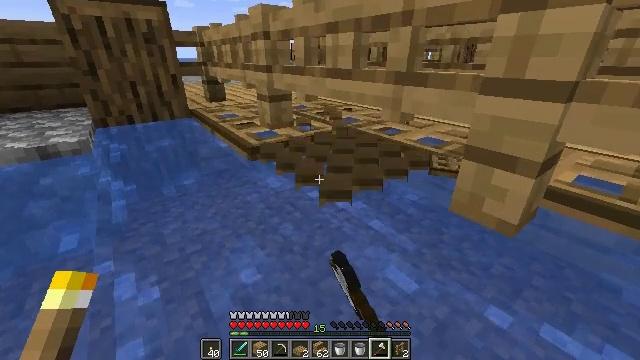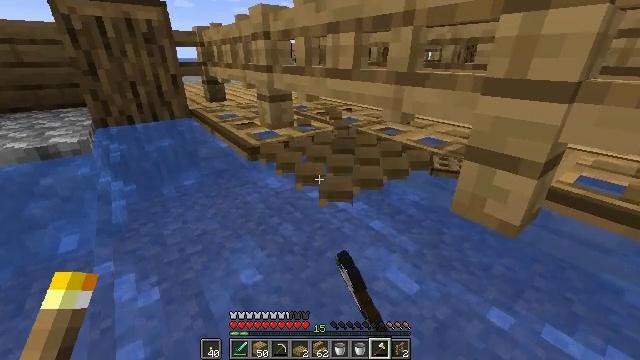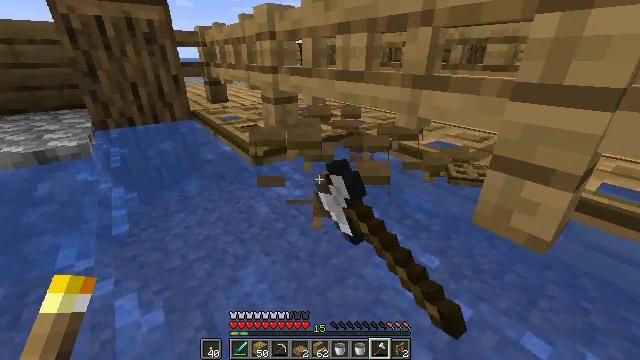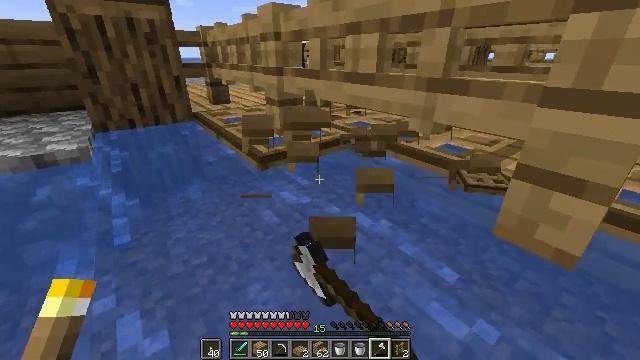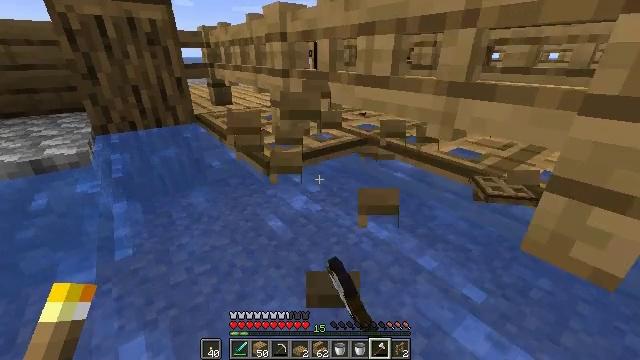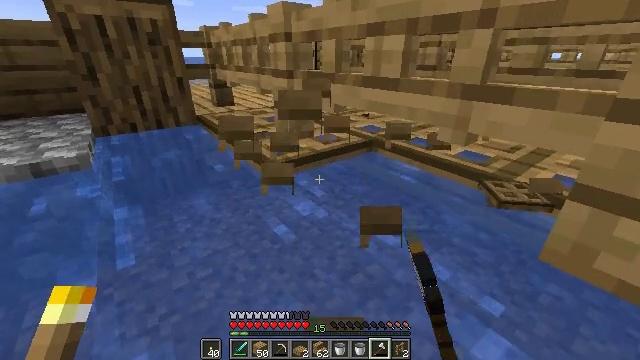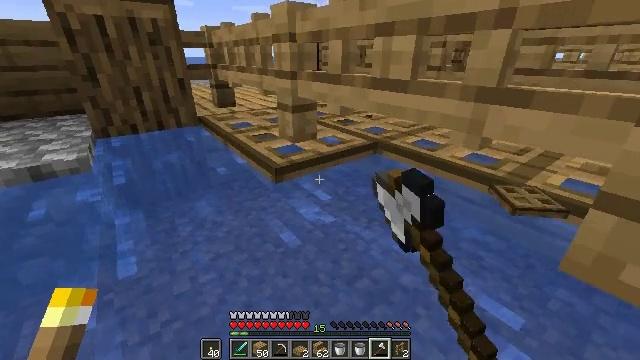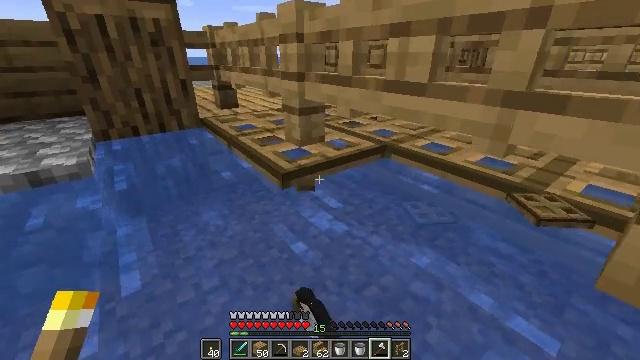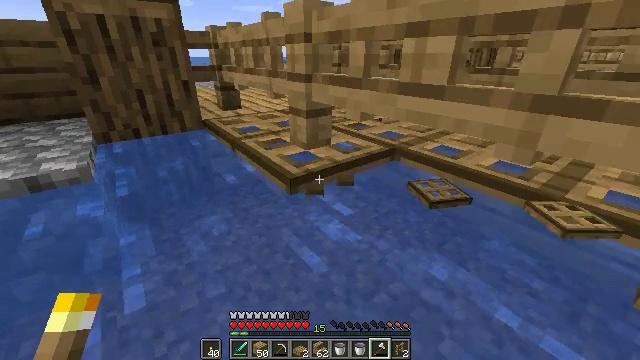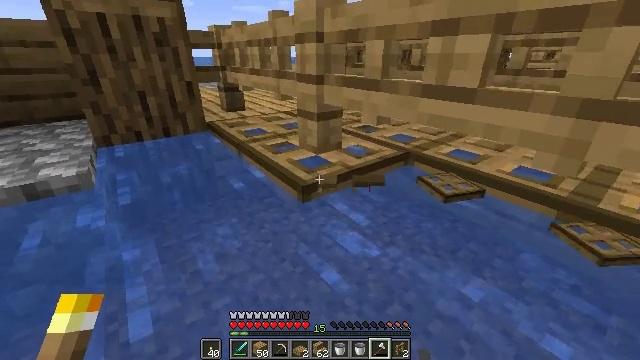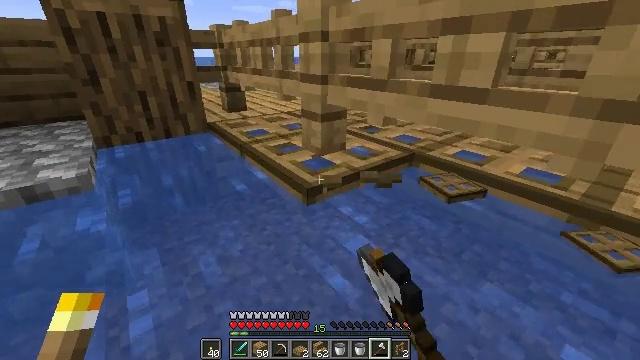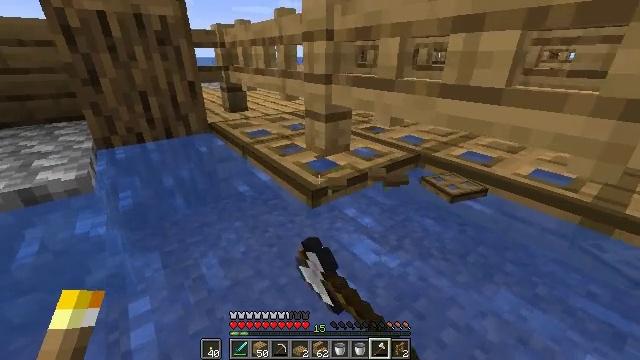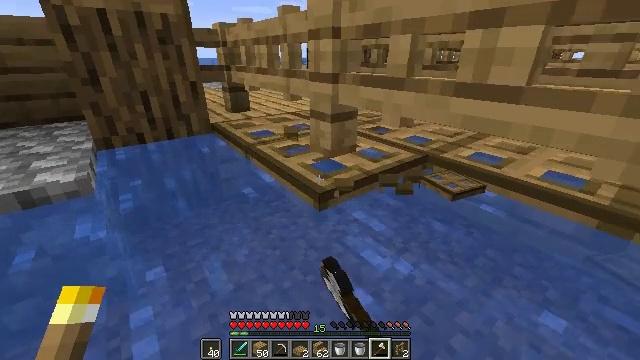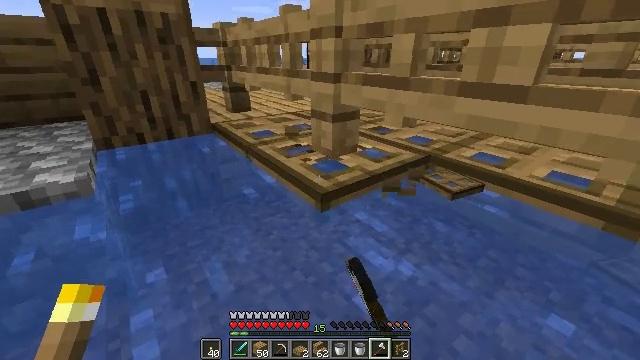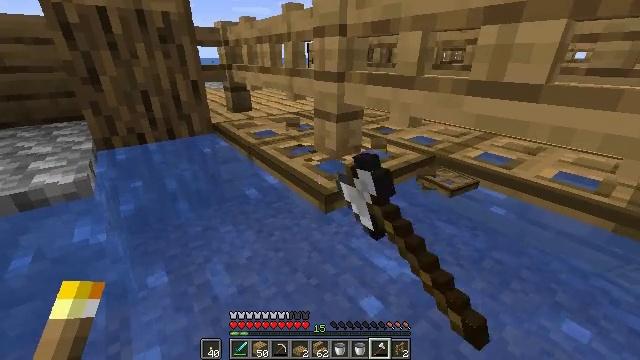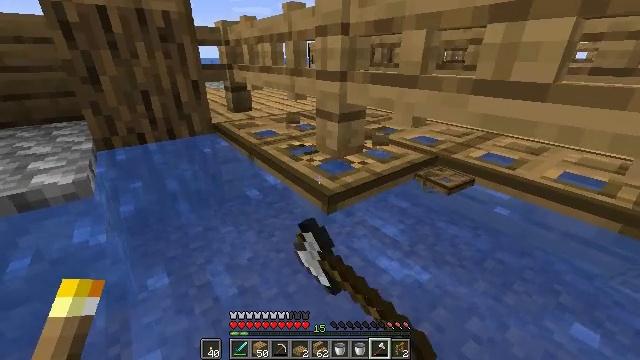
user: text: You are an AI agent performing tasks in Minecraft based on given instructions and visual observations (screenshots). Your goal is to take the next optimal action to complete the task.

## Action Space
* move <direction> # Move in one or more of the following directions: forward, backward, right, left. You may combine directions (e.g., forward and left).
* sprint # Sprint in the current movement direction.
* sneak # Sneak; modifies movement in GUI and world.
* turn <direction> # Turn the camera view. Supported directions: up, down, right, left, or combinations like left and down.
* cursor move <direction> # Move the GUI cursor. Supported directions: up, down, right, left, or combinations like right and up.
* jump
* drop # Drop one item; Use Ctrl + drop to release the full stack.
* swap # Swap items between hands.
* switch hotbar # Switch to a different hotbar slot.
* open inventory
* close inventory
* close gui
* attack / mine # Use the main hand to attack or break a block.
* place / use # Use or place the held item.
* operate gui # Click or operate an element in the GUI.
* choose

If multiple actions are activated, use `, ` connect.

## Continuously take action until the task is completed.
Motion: motion action
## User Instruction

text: Get the oak trapdoor back into your inventory.
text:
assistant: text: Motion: move forward and move left, attack / mine
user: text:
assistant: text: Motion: move forward and move left, attack / mine
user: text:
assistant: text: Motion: move forward and move left, attack / mine
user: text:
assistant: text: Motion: move forward and move left, attack / mine
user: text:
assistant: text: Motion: move forward and move left, attack / mine
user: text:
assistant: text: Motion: move forward and move left, attack / mine
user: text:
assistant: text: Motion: move forward and move left, attack / mine
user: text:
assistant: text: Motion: move forward and move left, attack / mine
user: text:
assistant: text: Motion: attack / mine
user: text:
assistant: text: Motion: attack / mine
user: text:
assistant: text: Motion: attack / mine
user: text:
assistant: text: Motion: attack / mine
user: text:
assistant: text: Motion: attack / mine
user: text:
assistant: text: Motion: attack / mine
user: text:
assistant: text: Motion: attack / mine
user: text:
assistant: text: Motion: attack / mine
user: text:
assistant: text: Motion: attack / mine
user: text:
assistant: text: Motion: attack / mine
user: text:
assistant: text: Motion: attack / mine
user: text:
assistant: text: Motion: attack / mine
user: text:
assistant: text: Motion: move forward, attack / mine
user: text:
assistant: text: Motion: move forward and move left, attack / mine
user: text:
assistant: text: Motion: move forward and move left, attack / mine
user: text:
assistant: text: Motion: move forward and move left, attack / mine
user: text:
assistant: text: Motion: move forward and move left, attack / mine
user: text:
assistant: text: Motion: move forward and move left, attack / mine
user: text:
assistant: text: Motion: move forward and move left, attack / mine
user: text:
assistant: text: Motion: move forward and move left, attack / mine
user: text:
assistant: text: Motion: move forward and move left, attack / mine
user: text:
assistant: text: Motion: attack / mine